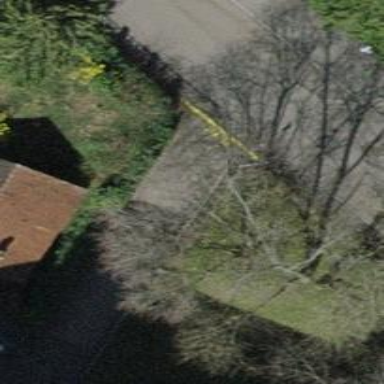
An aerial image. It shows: Bollard barrier.